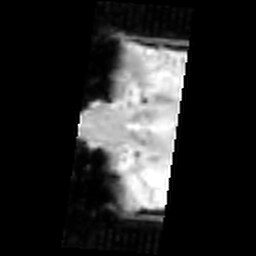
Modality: inplaneT2
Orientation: coronal
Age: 26
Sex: female